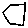
Label: hexagon